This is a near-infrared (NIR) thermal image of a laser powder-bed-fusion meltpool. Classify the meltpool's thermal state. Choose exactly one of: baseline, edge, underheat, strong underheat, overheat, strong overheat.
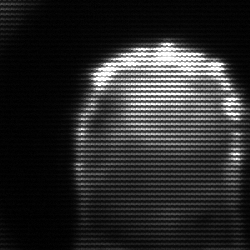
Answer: baseline